Question: Tables

I'm having a problem generating these tables using JHipster jdl with mysql. I need to know if I can create a field with a table as type or if a field can have a JSON type and how. If there's any other solution feel free to contribute, Thanks in advance.
'''
entity Note {
Min Float
Max Float
}
entity Product {
price Note
price2020 Note
price2021 Note
price2022 Note
}
'''
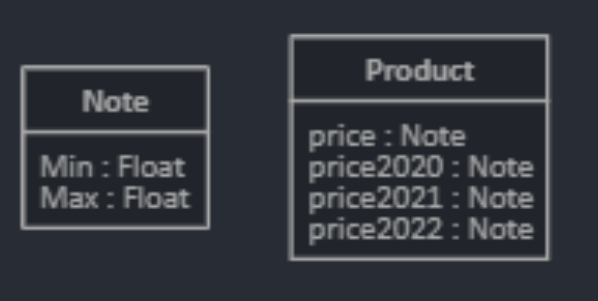
Answer: Your design should be expressed as relations
'''
entity Note {
Min Float
Max Float
}
entity Product {
}
relationship OneToOne {
Product{price} to Note
Product{price2020} to Note
Product{price2021} to Note
Product{price2022} to Note
}
'''
However, I seriously question your design to have one column/relation per year, it's more a spreadsheet habit and it just does not scale. Each year you will have to modify your database and code.
I would rather consider adding a relation table that maps a product/year to a price.